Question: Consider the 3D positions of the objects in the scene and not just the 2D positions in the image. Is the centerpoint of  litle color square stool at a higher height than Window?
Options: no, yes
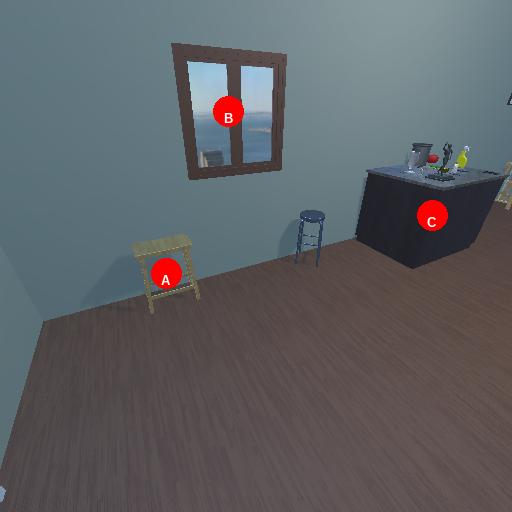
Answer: no